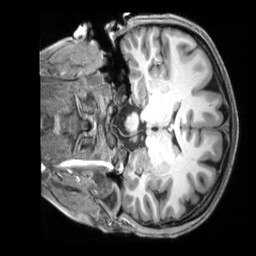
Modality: T1w
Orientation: coronal
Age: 29
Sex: female
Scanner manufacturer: siemens
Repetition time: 2.3 s
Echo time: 0.00229 s